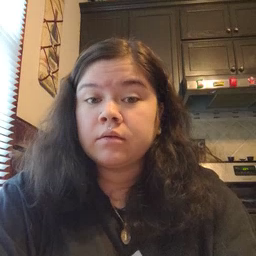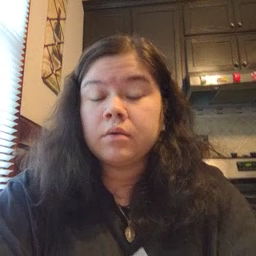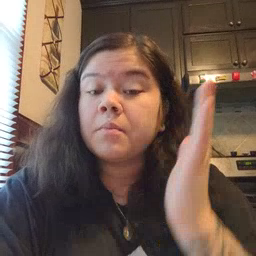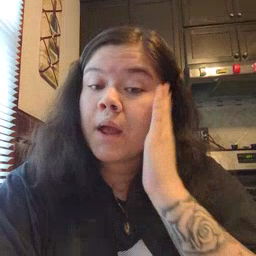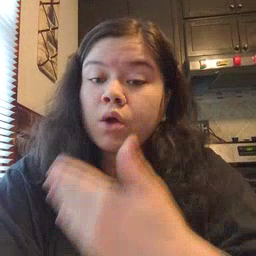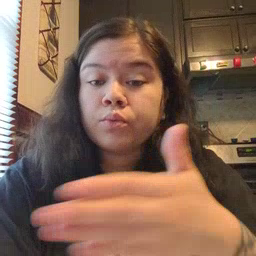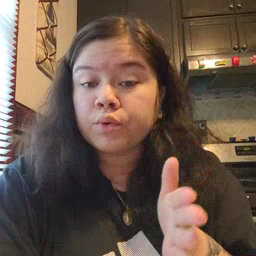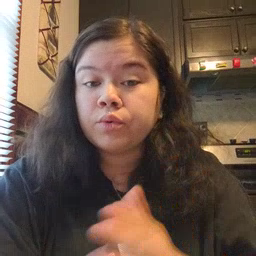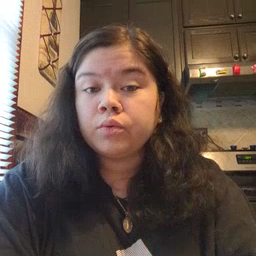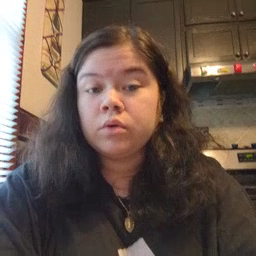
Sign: bedroom